Question: in my app I need to get character from extended ASCII table that is shown on the image. But when I cast decimal values into char, I get different characters. What is the real value of these characters in JAVA. I dont write the character on console or in a file, just into the image.
'''
private void generateAsciiMatrix()
{
//32 - 255 are visible characters in ascii table
for(int i = 32; i < 256; i++)
{
this.generateAsciiMatrix((char)i);
}
}
private void generateAsciiMatrix(char letter)
{
EBufferedImage character = new EBufferedImage(
ImageClass.charToImage(letter, width, height));
//...some code
}
public static BufferedImage charToImage(char c, int width, int height)
{
BufferedImage off_Image = new BufferedImage(width, height,
BufferedImage.TYPE_BYTE_GRAY);
Graphics2D g2 = off_Image.createGraphics();
g2.setColor(Color.black);
g2.setBackground(Color.WHITE);
g2.clearRect(0, 0, width, height);
g2.setFont(new Font("Monospaced", Font.PLAIN, 12));
g2.drawString(Character.toString(c), 0, height);
saveImage(off_Image, "code" + (int)c);
return off_Image;
}
'''
Thank you for your help, and sorry for my poor English :-)

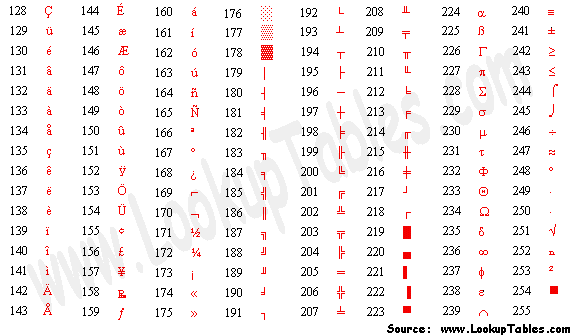
Answer: My solution for this problem is that I manualy created a char array with those characters I needed